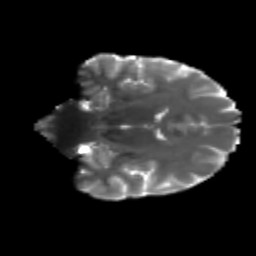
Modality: T2w
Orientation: coronal
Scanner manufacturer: siemens
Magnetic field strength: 3 T
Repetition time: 4.16 s
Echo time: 0.0806 s